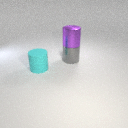
large gray metal cylinder behind large cyan rubber cylinder